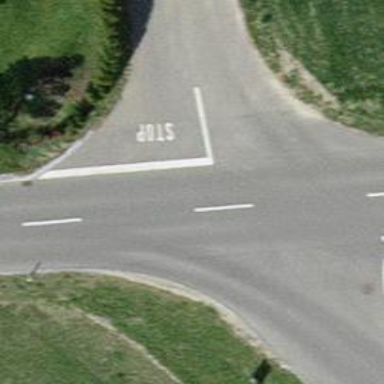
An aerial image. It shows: Road with stop sign.